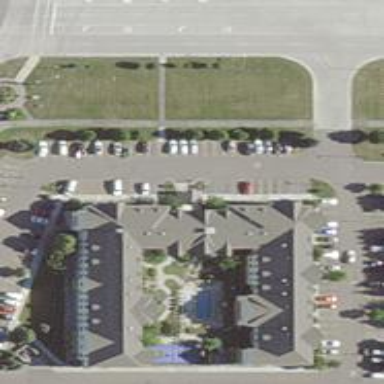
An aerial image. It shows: Hotel building.